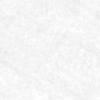
Label: no_change